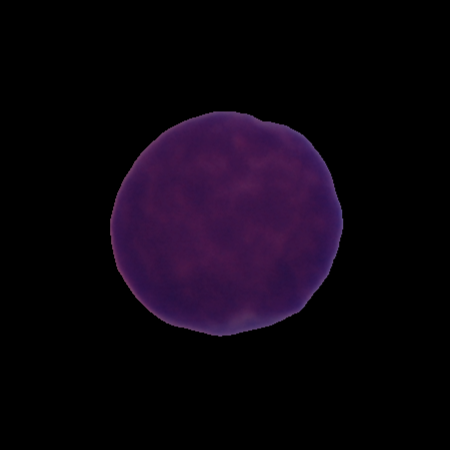
Label: cancer